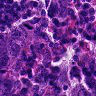
Metastatic tissue present: yes